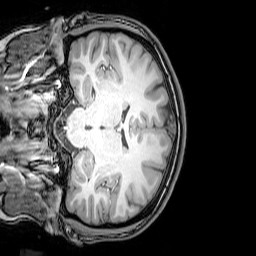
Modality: T1w
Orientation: coronal
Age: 22
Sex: female
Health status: healthy
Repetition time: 0.081 s
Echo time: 0.037 s